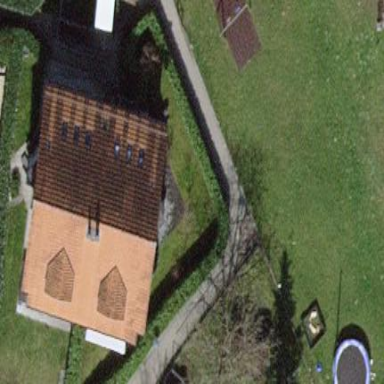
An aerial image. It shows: Semidetached house with gabled roof. The roof is covered with red roof tiles.